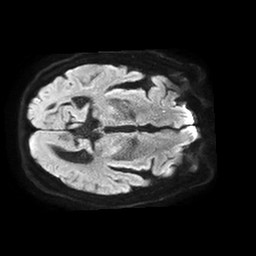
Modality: TRACE
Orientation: axial
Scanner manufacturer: philips
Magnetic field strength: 1.5 T
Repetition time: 4.6 s
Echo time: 0.08631 s